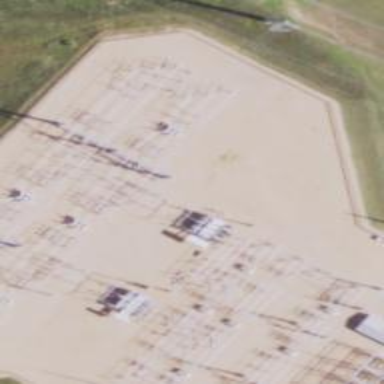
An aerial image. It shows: Switch used for power control.